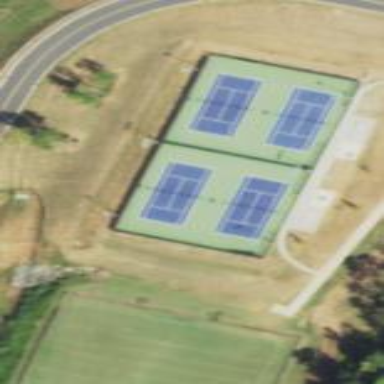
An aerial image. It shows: Tennis court on the leisure land pitch.